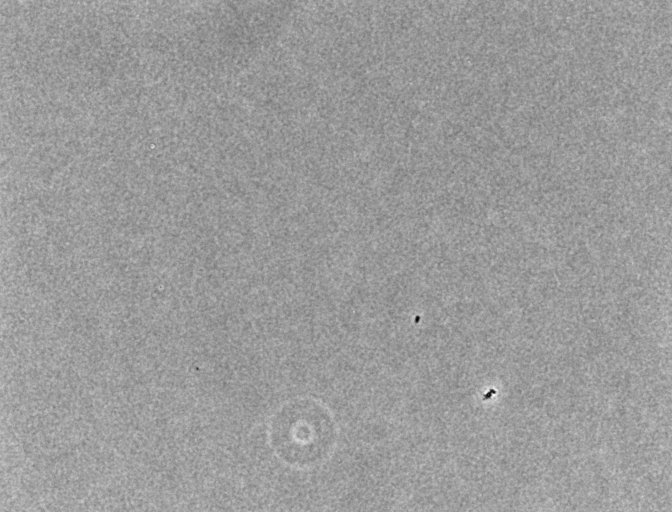
various_fewshot